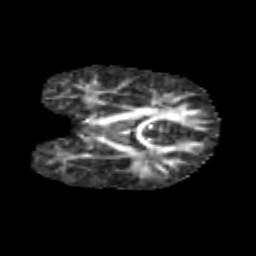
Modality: FA
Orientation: coronal
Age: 6
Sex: male
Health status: healthy